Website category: university
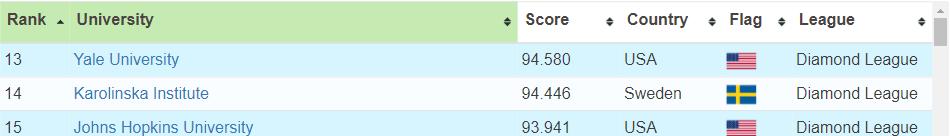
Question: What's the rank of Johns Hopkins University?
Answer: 15

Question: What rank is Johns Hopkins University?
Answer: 15

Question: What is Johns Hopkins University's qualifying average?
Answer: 15

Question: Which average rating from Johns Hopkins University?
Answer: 15

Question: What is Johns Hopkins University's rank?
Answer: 15

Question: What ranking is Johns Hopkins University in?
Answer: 15

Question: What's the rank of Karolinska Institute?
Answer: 14

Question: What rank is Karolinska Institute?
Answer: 14

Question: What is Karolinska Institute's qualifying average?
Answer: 14

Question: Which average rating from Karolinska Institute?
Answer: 14

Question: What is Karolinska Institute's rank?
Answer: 14

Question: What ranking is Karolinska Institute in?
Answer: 14

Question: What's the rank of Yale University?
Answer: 13

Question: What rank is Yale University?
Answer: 13

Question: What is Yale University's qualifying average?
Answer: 13

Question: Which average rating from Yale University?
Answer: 13

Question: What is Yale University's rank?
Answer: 13

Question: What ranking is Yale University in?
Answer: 13

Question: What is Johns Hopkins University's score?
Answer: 93.941

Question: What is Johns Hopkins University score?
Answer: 93.941

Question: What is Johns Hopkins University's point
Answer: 93.941

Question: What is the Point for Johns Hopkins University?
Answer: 93.941

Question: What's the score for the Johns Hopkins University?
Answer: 93.941

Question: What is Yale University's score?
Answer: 94.580

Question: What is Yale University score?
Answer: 94.580

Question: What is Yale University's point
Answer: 94.580

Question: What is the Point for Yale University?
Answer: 94.580

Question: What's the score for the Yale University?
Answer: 94.580

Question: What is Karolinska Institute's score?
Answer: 94.446

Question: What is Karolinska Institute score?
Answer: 94.446

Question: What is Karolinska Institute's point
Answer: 94.446

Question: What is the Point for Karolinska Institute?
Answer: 94.446

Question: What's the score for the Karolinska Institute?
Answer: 94.446

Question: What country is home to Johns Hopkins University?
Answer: USA

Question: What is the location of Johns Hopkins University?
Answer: USA

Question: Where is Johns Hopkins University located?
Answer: USA

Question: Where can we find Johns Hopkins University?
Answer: USA

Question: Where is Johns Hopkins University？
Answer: USA

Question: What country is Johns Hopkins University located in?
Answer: USA

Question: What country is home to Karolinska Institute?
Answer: Sweden

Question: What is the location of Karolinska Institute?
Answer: Sweden

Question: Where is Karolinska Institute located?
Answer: Sweden

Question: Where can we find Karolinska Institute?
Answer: Sweden

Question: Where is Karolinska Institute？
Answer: Sweden

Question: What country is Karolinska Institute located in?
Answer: Sweden

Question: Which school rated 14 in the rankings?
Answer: Karolinska Institute

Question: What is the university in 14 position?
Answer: Karolinska Institute

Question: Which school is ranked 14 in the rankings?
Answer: Karolinska Institute

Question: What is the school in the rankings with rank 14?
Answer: Karolinska Institute

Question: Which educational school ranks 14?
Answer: Karolinska Institute

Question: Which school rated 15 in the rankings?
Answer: Johns Hopkins University

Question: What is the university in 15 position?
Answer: Johns Hopkins University

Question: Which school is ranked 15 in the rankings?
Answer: Johns Hopkins University

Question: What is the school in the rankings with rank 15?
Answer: Johns Hopkins University

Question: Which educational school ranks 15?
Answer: Johns Hopkins University

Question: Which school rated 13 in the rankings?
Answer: Yale University

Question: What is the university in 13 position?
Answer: Yale University

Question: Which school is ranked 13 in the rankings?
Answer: Yale University

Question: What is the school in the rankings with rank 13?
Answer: Yale University

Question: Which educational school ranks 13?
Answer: Yale University

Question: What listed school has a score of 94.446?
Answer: Karolinska Institute

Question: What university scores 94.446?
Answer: Karolinska Institute

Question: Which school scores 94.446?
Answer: Karolinska Institute

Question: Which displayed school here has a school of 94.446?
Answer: Karolinska Institute